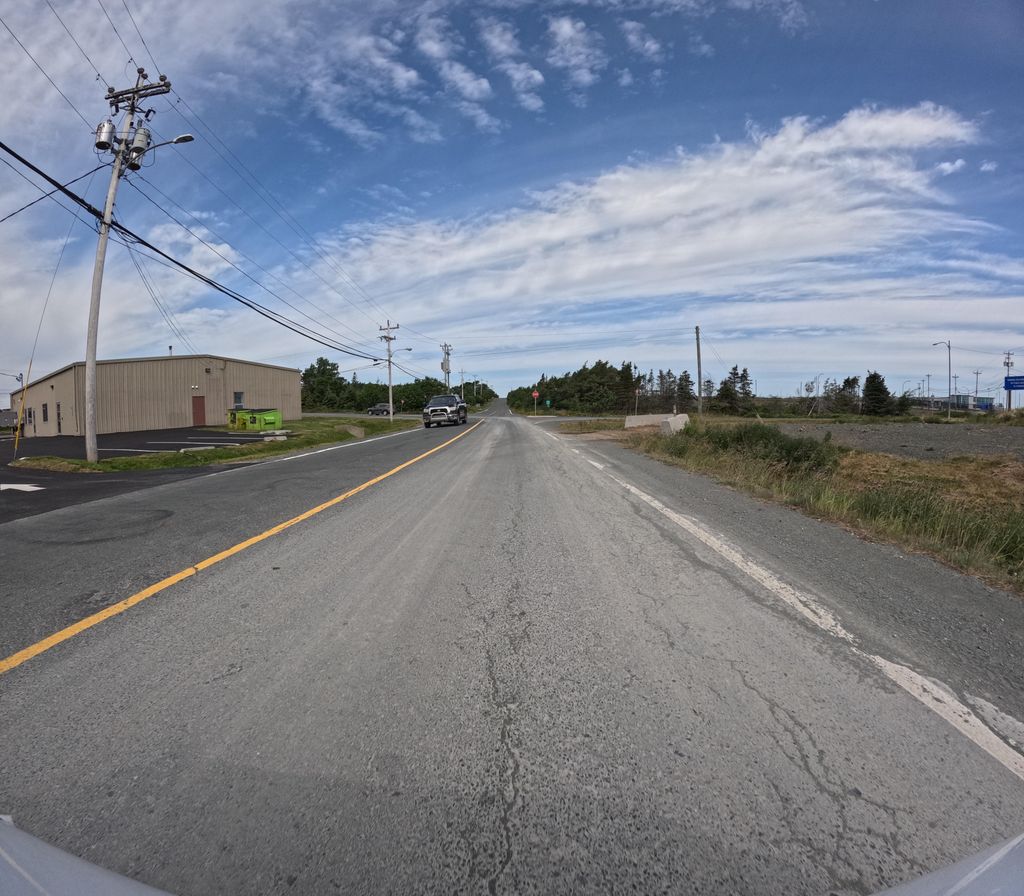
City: st_johns